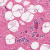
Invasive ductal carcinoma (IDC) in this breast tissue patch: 0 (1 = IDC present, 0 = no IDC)